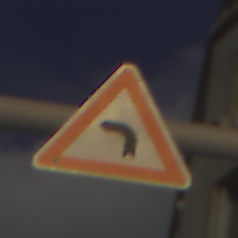
Verkehrszeichen: KurveLinks
Umgebung: Outdoor, Urban
Tageszeit: MorningAfternoon
Wetter: PartlyCloudy
Licht: Natural
Jahreszeit: NotSpecified
Kontrast: HighContrast